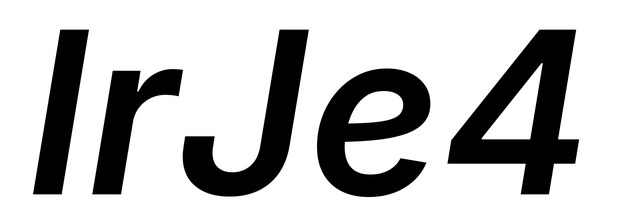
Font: Inter-Italic_SemiBold_Italic